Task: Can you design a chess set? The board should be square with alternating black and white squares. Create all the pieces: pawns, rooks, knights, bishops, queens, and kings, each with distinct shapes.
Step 1944:
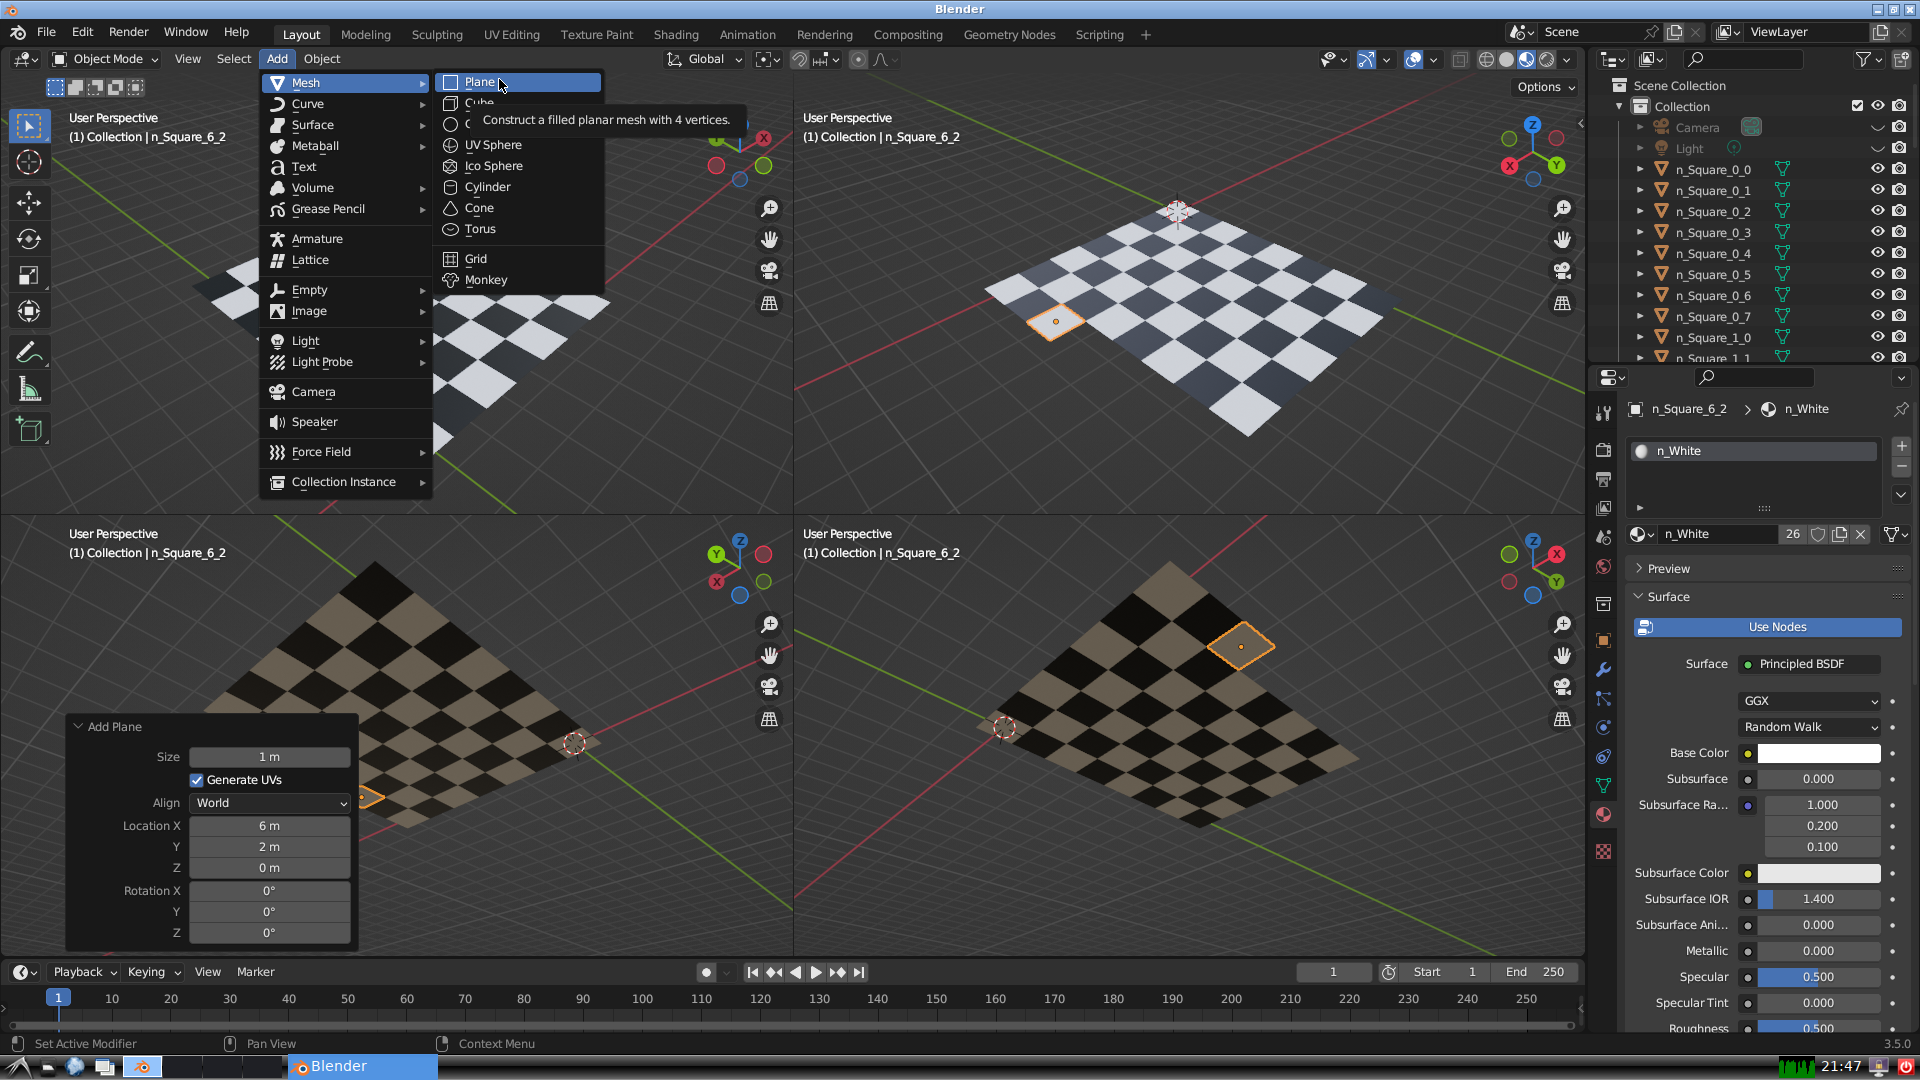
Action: click: no